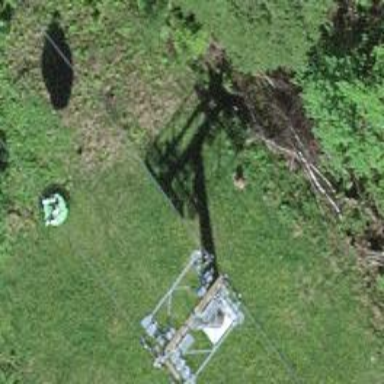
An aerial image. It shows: Pylon for aerialway.